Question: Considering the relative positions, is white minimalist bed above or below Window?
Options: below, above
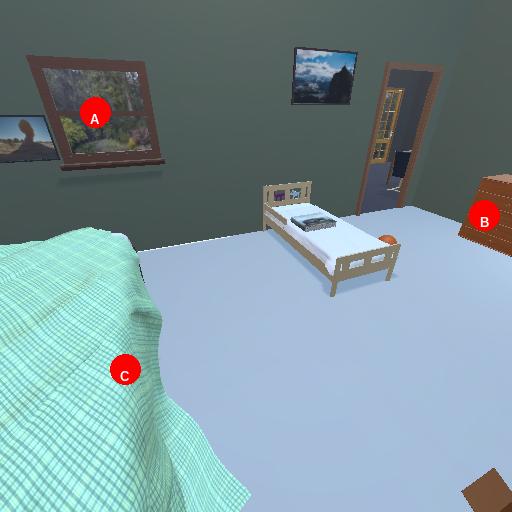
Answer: below